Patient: sex M, age 60
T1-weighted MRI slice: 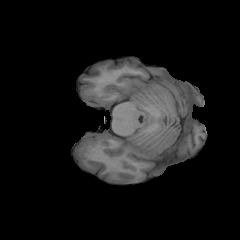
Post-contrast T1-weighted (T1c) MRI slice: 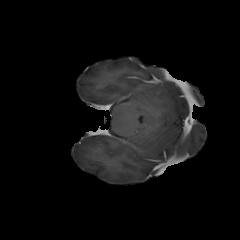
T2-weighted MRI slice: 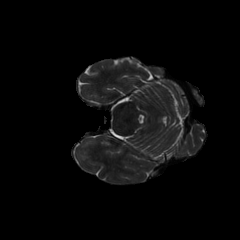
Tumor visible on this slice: no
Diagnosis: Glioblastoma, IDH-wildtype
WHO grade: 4